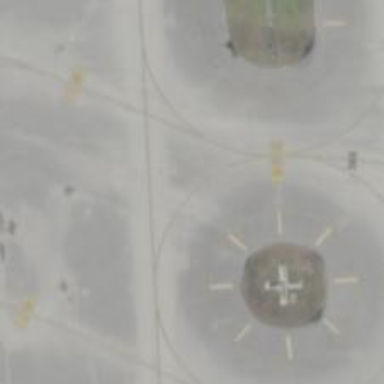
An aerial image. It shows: Image of taxiway at airport.